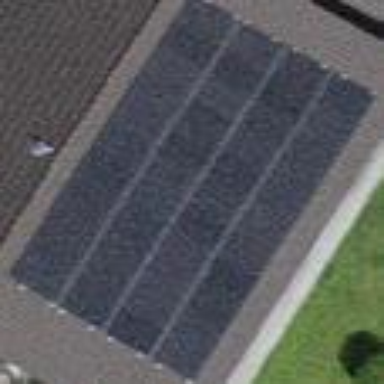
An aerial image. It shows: Solar power generator.